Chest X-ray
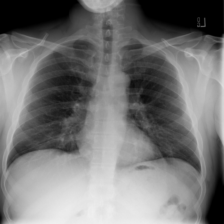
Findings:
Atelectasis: negative
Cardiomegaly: negative
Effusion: negative
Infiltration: negative
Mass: negative
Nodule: negative
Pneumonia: negative
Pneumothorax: negative
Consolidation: negative
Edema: negative
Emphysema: negative
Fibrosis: negative
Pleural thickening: negative
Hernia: negative